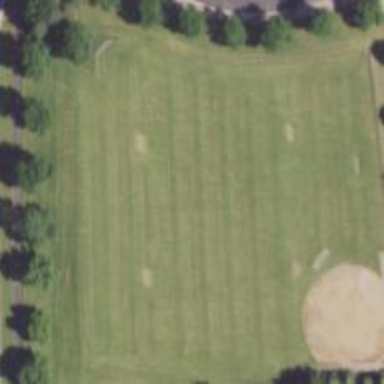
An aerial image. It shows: Recreation ground.